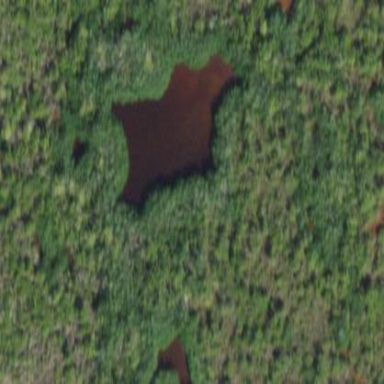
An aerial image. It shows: Pond surrounded by natural water.